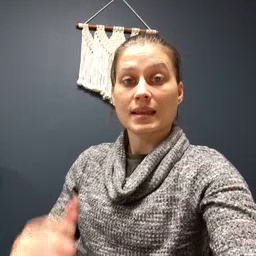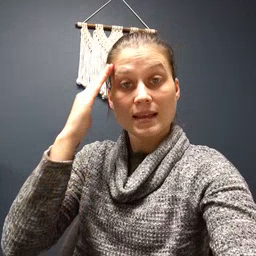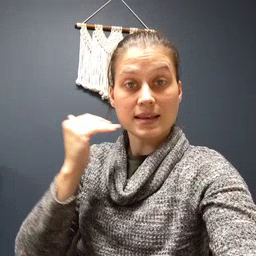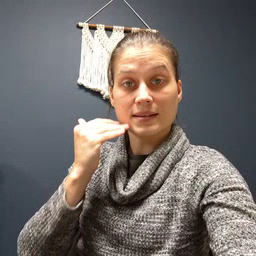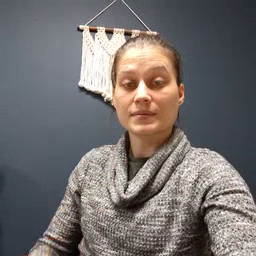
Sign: head